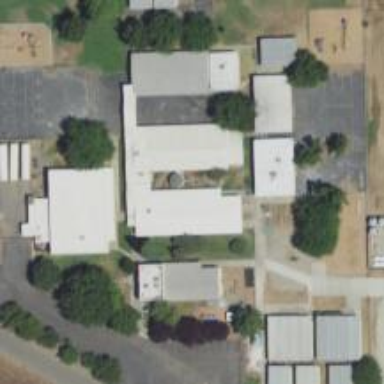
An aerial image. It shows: School.